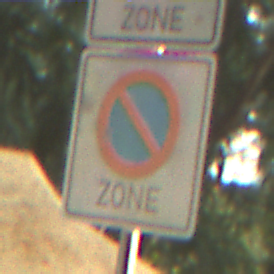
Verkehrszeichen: BeginnEingeschraenktesHalteverbotZone
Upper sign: BeginnZone30
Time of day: SunriseSunset
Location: Outdoor (Suburban)
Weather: Clear
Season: NotSpecified
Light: Natural